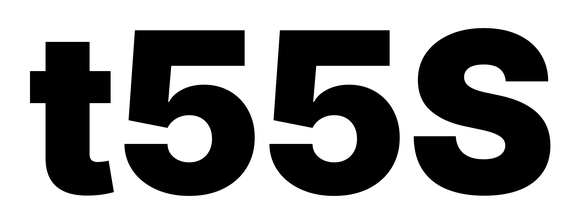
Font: Inter_Black